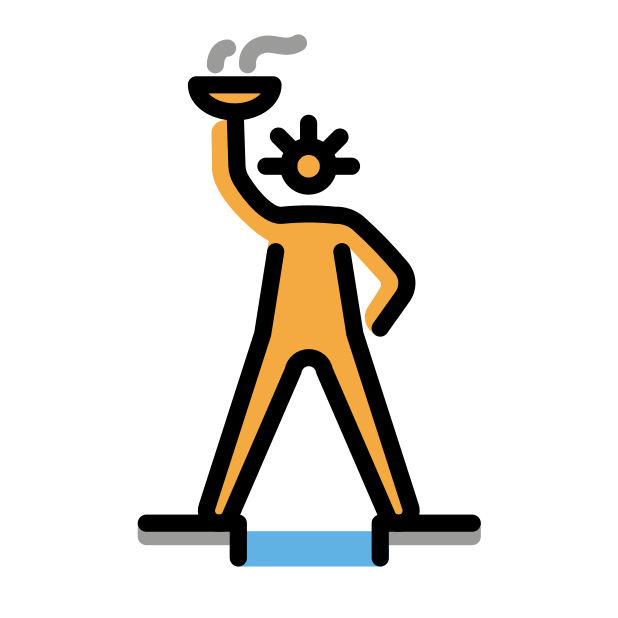
colossus of rhodes